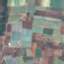
Label: PermanentCrop